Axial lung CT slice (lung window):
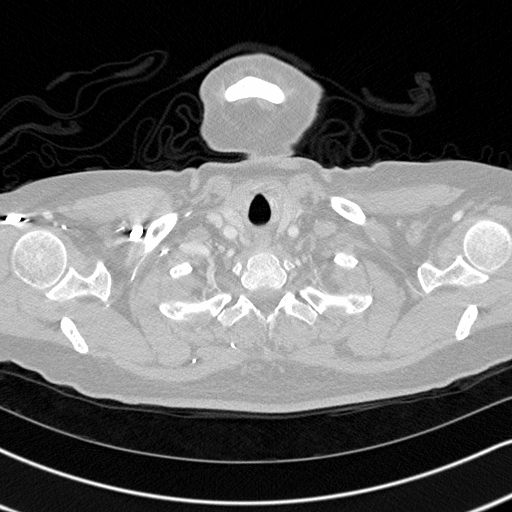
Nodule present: no